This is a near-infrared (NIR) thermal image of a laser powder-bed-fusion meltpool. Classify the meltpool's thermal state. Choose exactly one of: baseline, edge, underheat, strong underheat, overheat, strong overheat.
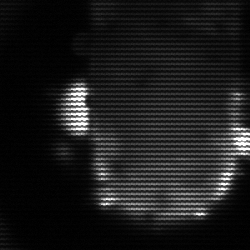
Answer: baseline